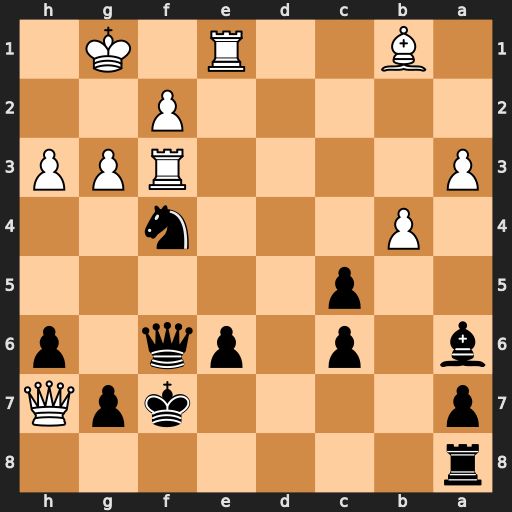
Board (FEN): r7/p4kpQ/b1p1pq1p/2p5/1P3n2/P4RPP/5P2/1B2R1K1
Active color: b
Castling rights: -
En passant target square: -
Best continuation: Nxh3+ Kg2 Qxf3+ Kxf3 Ng5+